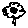
Label: flower